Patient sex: M
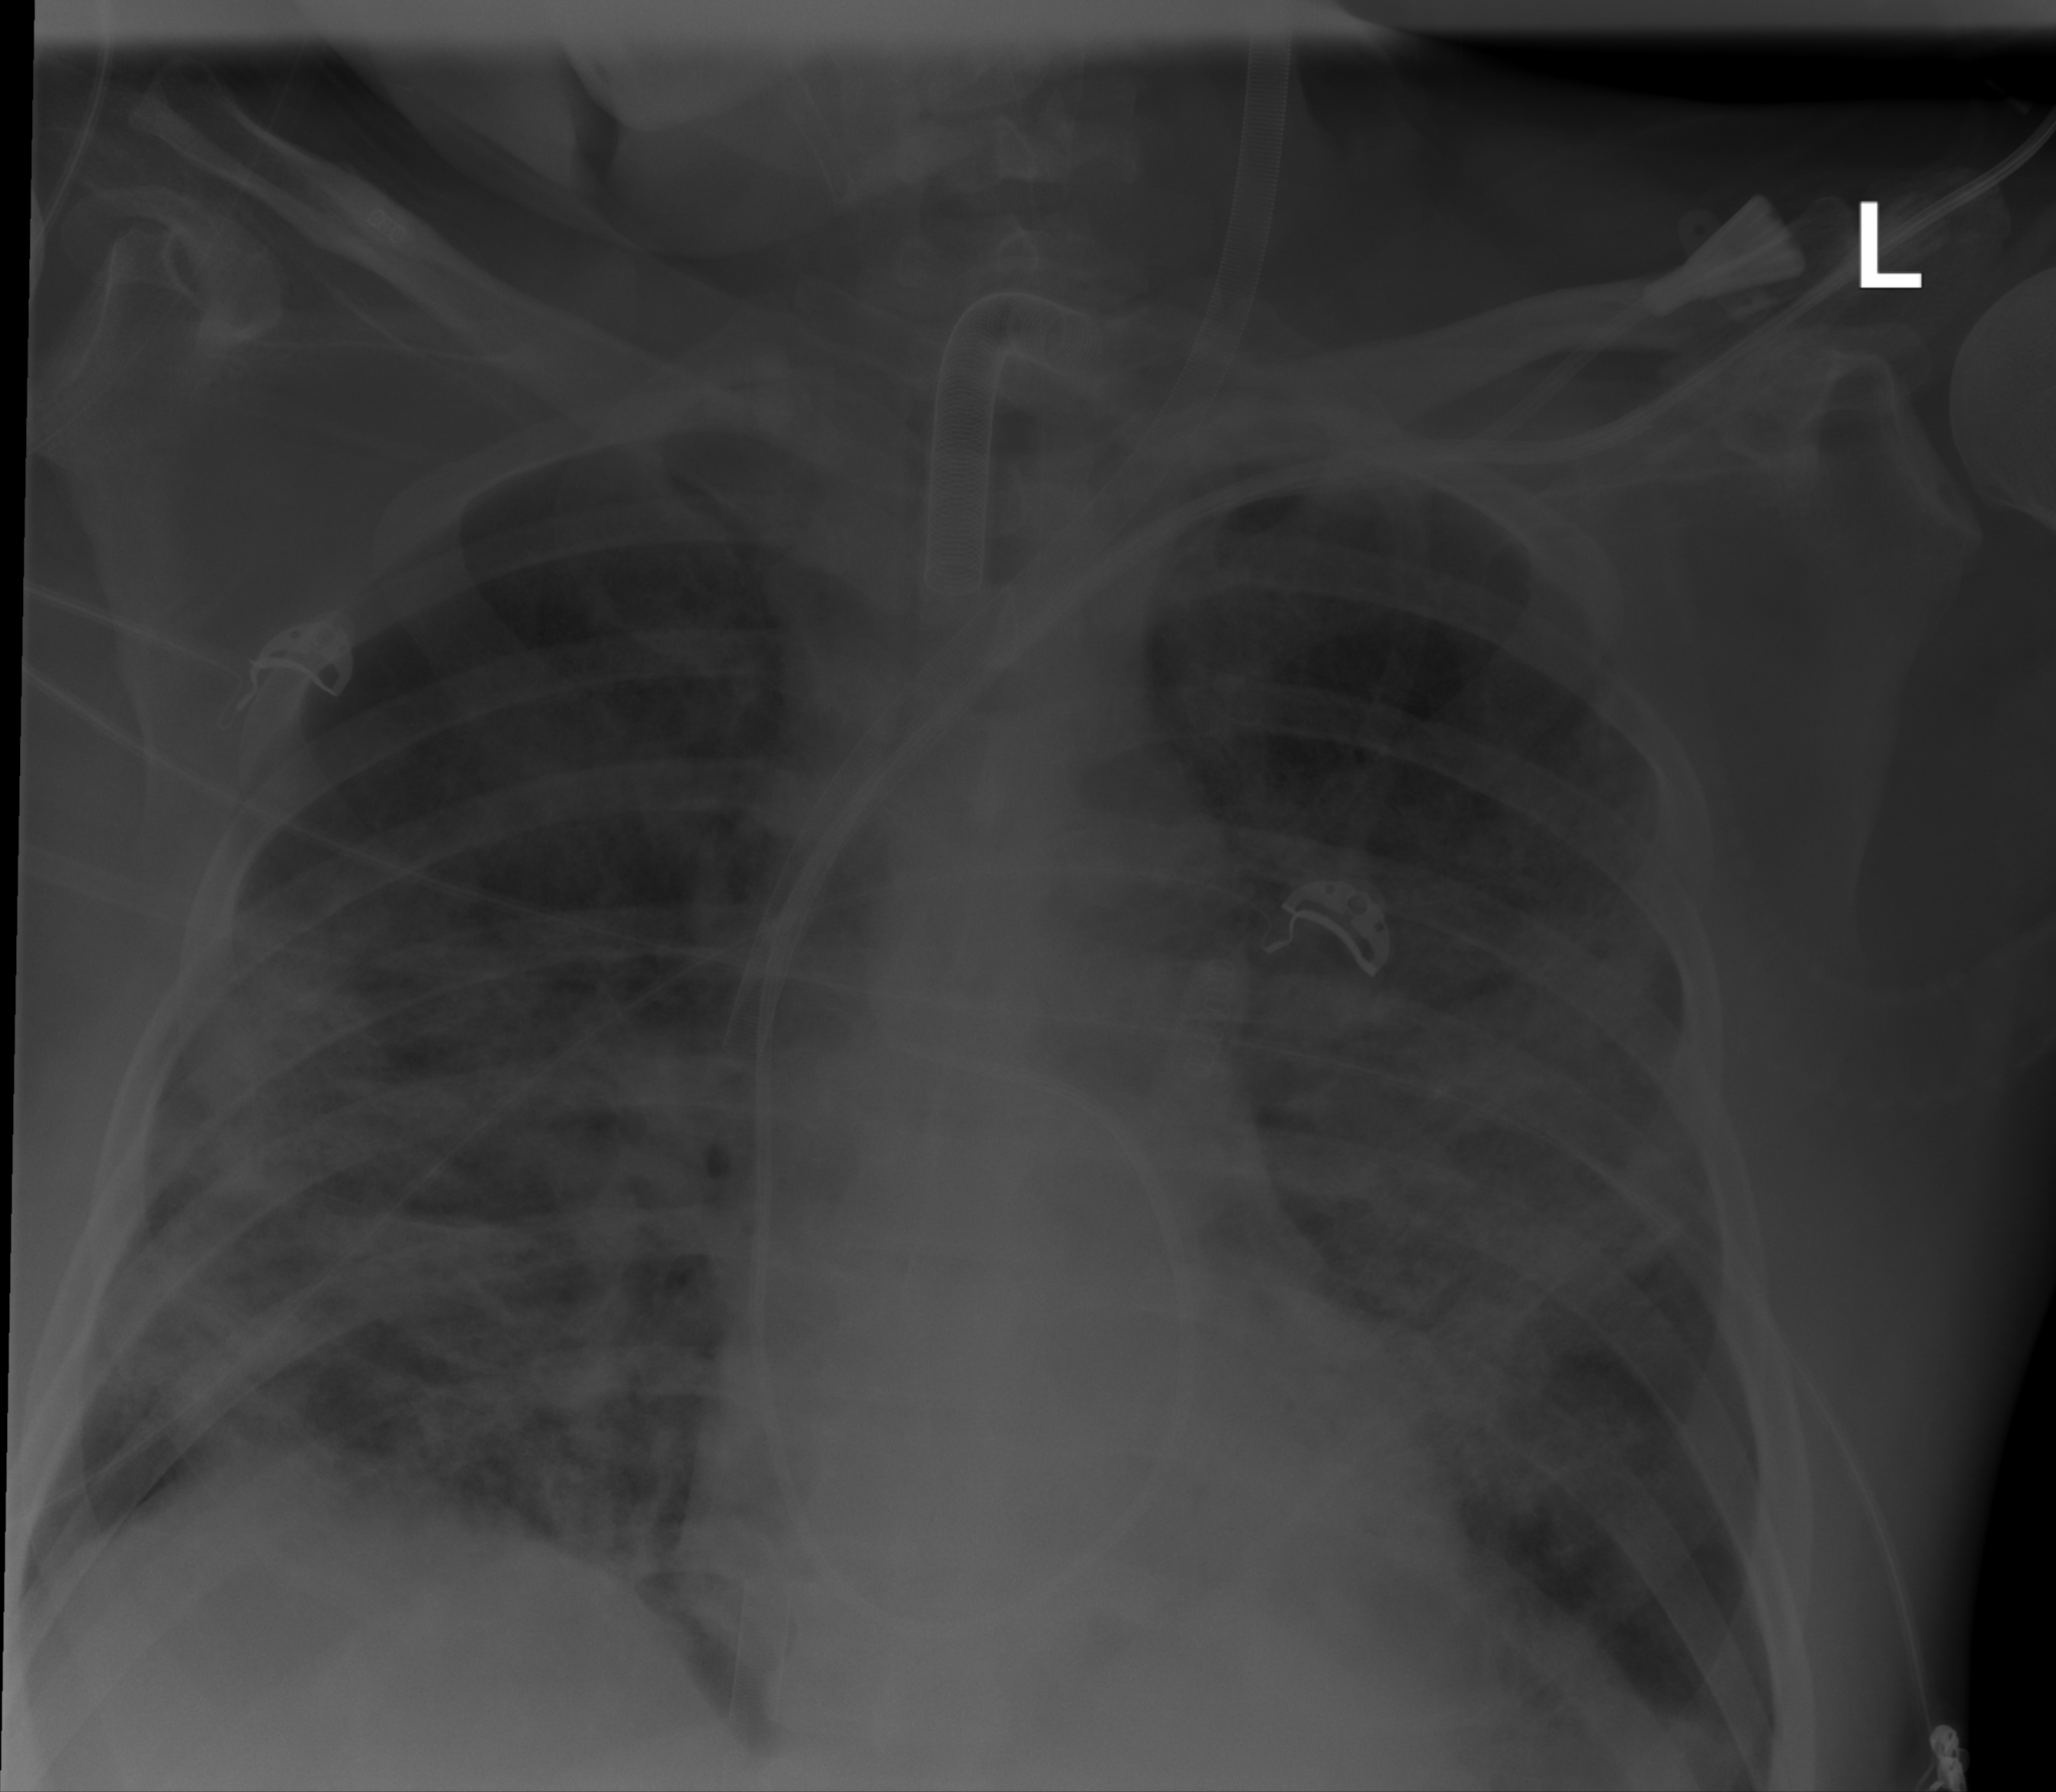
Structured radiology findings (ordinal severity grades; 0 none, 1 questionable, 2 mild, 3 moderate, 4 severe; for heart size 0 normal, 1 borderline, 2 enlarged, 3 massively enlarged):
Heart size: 0
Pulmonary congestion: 2
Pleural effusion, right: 0
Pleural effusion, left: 2
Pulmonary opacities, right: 3
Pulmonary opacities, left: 2
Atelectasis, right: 2
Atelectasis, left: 2